Question: Here's some example HTML and CSS to show the problem:
'''
<p>thisssssssssssss&nbsp;issssssssss a test</p>
<p>thisssssssssssss&nbsp;<span>isssssssssss another</span> test</p>
<p>thisssssssssssss&nbsp;<button>isssssssssss another</button> test</p>
button { display: inline; }
'''
Try it out <URL>, by resizing the output area.
Result (in Chromium on Ubuntu):

As you can see, there is a line break before the '<button>' in the third example, which I am trying to avoid. The '&nbsp;' character seems as if it is being ignored (treated as a regular space). The desired result is that there is no break between "this" and "is," just like the first two examples.
I've already found <URL> suggests using '<nobr>' or 'white-space: nowrap'. However:
- I'm setting the '<button>' to 'display: inline', so since it's an inline element.- I need a . My HTML has to look something like this:'''
<p>{{SOME TEXT}}&nbsp;<button>foo</button></p>
'''
and I don't know whether the '{{SOME TEXT}}' will contain spaces or not. I can add extra HTML the text, but the solution linked in the answer above requires adding an element within the text itself.
Why is the problem happening even when setting 'display: inline;', and how can I solve it without modifying the text itself?
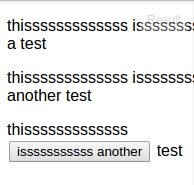
Answer: Can you put a span before the nbsp?
'''
<p>thisssssssssssss<span id="b">&nbsp;<button>isssssssssss anotherrrrrrrrr</button></span> test</p>
#b {
white-space: nowrap;
}
'''
<URL>